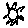
Label: sun